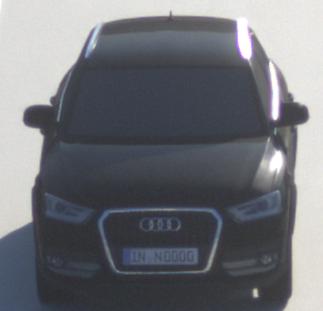
Make: Audi
Model: Q3 1.4 TFSI
Detailed model: Q3 (8U)
Model produced from: 2013/07
Model produced until: 2014/10
Doors: 5
Color: black
Road condition: dry road
Daytime: sunrise or sunset
Contrast: medium contrast